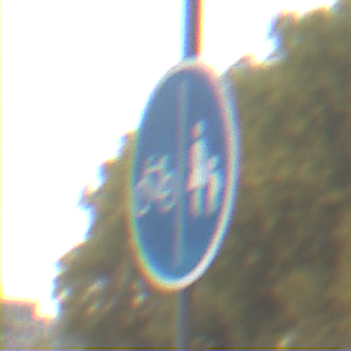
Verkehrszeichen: GetrennterRadUndGehwegRadwegLinks
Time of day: MorningAfternoon
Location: Outdoor (Nature)
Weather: Overcast
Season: Autumn
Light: Natural